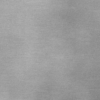
Label: dusty